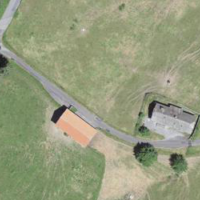
EUNIS habitat code: 25
Species observed at this site:
Arctium tomentosum